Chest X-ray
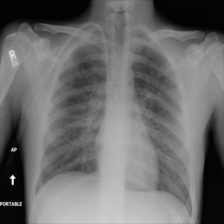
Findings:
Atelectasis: negative
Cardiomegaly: negative
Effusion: negative
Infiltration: negative
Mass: negative
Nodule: negative
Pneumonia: negative
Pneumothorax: negative
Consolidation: negative
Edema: positive
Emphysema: negative
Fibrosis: negative
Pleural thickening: negative
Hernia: negative